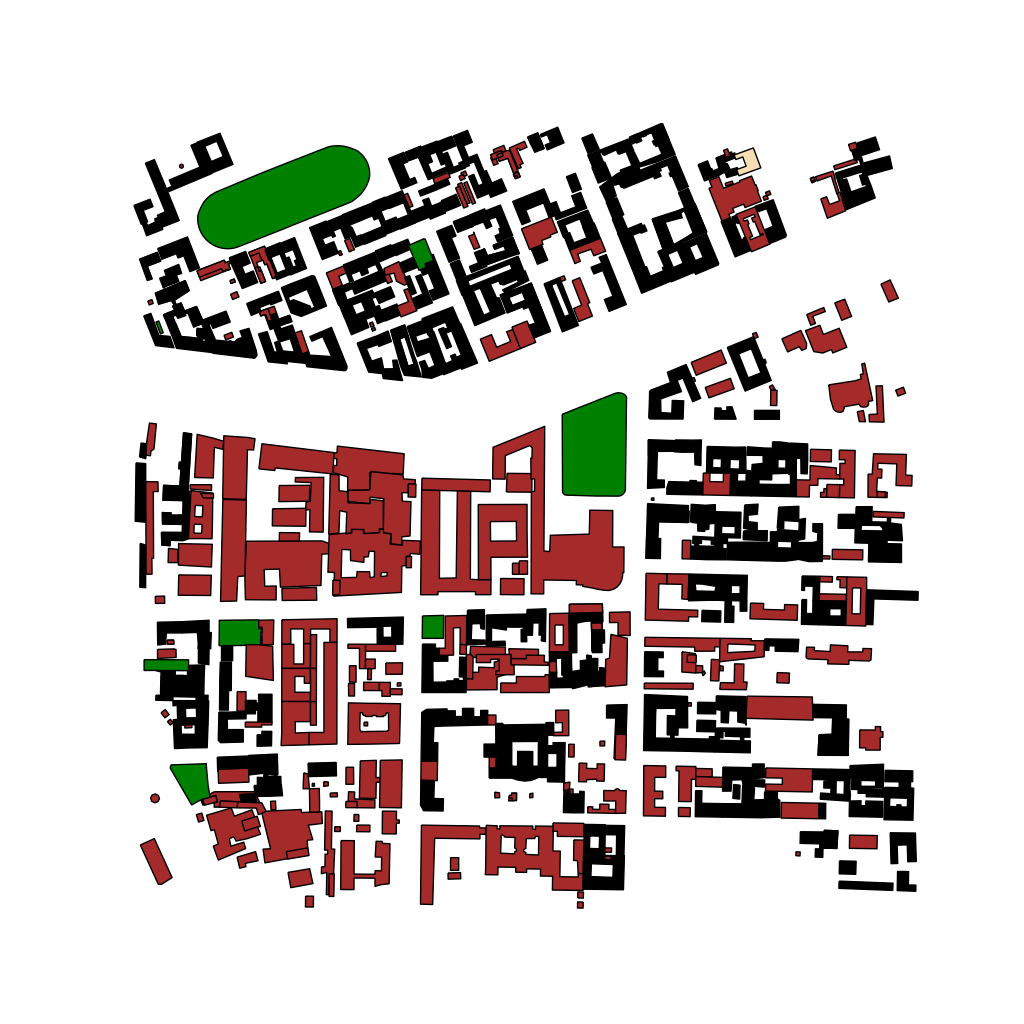
Tags: overhead vector_map, business, industrial, recreation, residential, special, historical, modern, soviet, high_rise, individual_rise, low_rise, medium_rise, density_1, Building, Facility, Hotel, Park, 1.0 km²